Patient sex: F
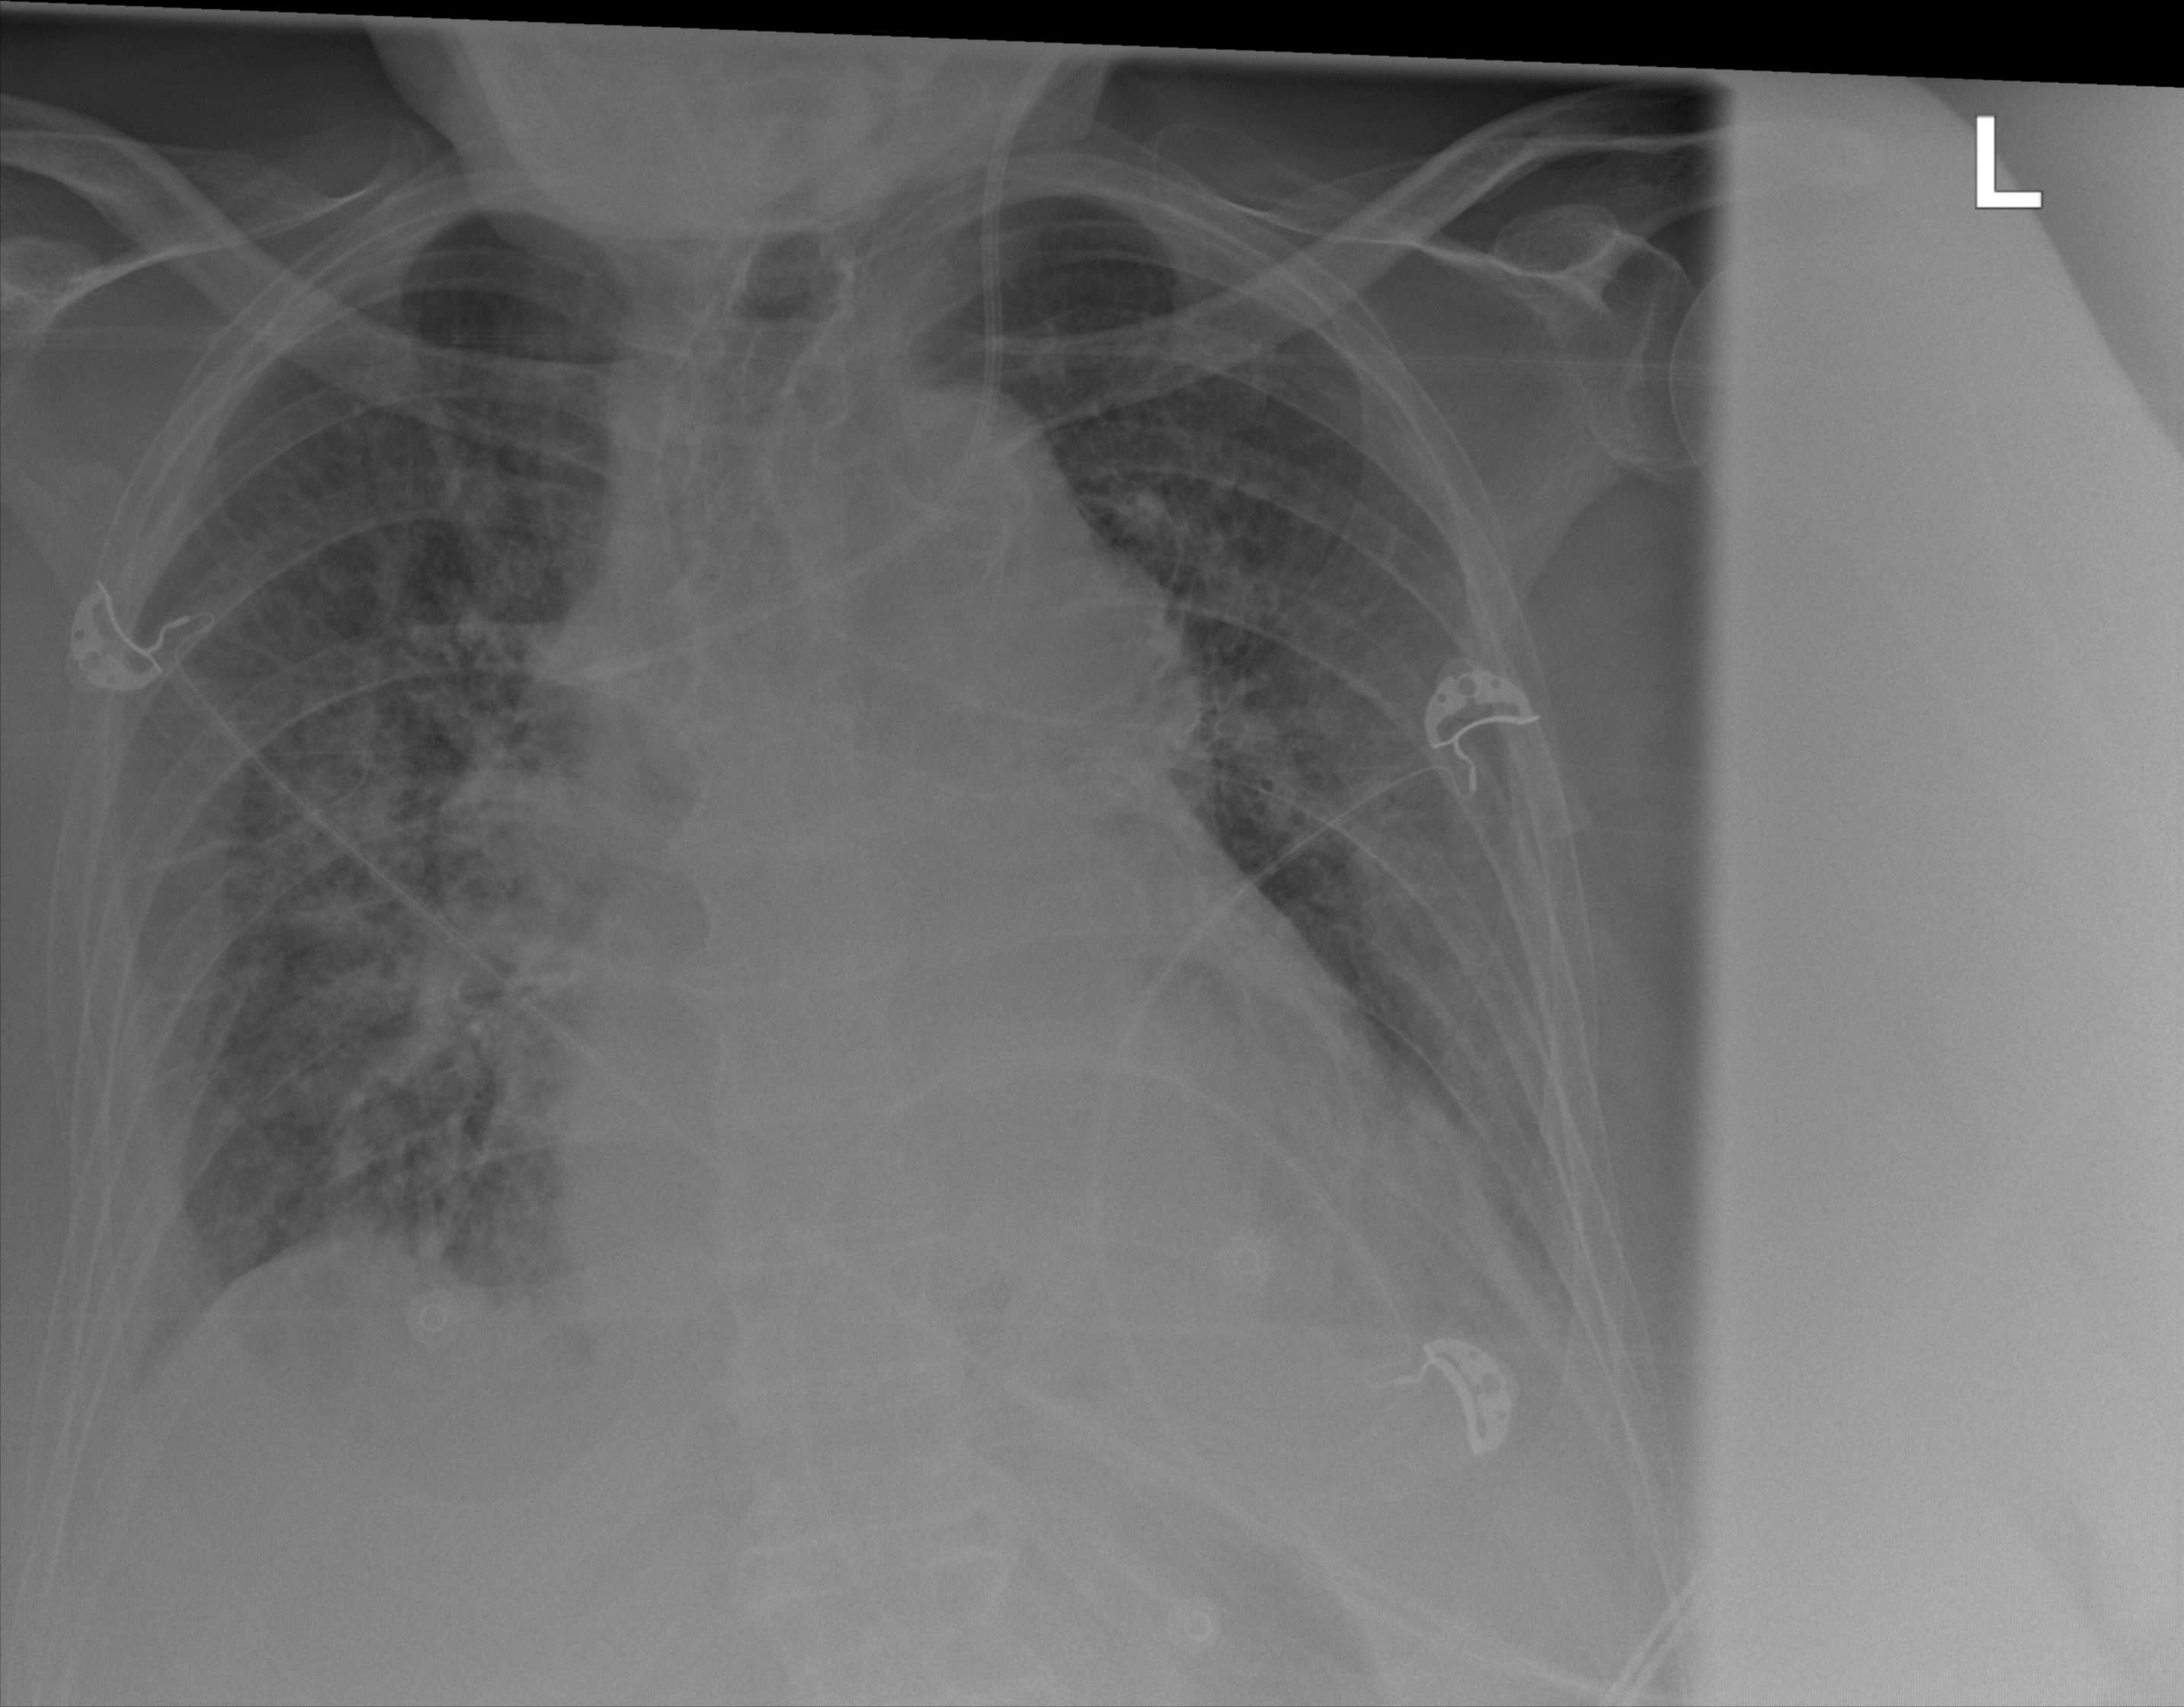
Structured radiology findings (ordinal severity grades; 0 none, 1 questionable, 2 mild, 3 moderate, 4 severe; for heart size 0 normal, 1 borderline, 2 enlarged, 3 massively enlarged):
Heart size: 2
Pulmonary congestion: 1
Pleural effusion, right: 0
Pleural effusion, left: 2
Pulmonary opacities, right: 3
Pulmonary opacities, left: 2
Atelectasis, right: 2
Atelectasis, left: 2